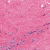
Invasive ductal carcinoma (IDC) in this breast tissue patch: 0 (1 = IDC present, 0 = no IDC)